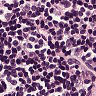
Metastatic tissue present: no